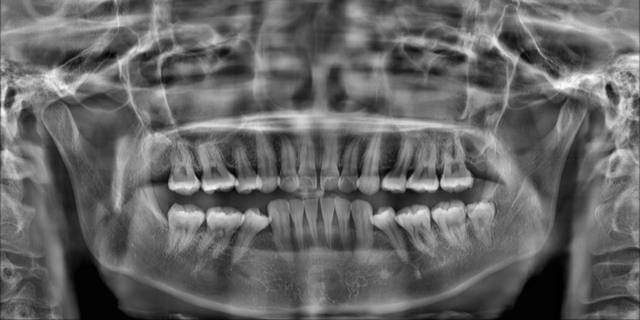
adult